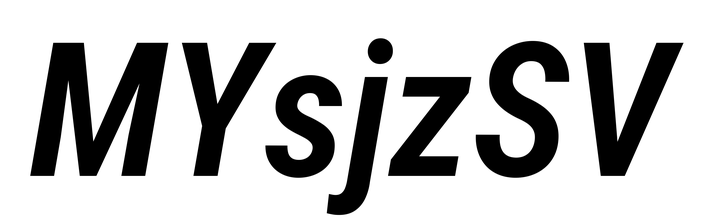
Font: Roboto-Italic_Condensed_SemiBold_Italic